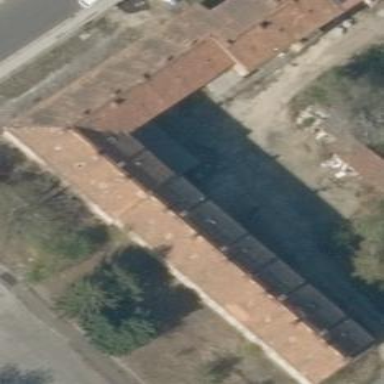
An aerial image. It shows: Gabled roof apartments building.